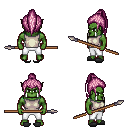
a pixel art fantasy rpg character, male body template, orc, green skin, white sleeveless shirt, white pants, pink long topknot hairstyle, gray slippers, spear, four views (front, back, left, right), 2x2 character sprite sheet, small pixel art, hard edges, no anti-aliasing